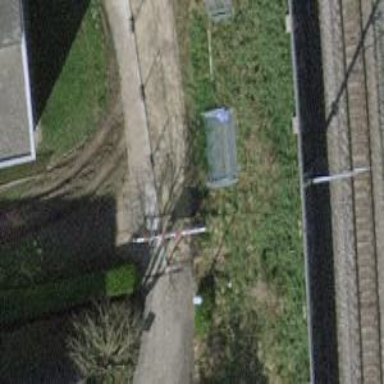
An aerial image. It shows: Lift gate barrier.